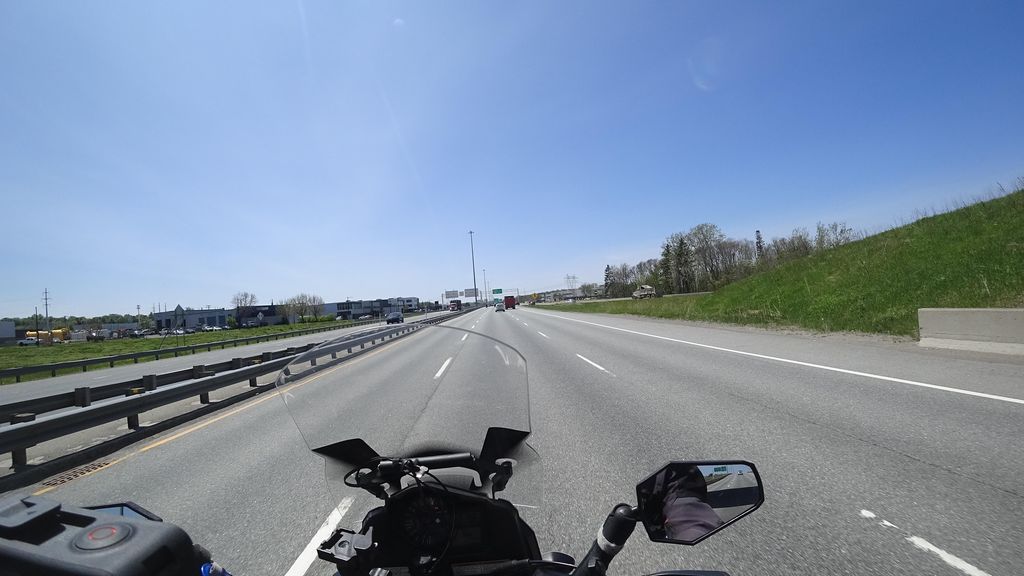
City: quebec_city